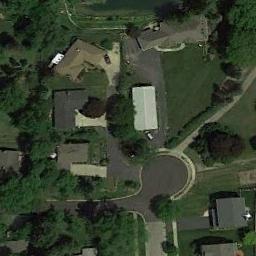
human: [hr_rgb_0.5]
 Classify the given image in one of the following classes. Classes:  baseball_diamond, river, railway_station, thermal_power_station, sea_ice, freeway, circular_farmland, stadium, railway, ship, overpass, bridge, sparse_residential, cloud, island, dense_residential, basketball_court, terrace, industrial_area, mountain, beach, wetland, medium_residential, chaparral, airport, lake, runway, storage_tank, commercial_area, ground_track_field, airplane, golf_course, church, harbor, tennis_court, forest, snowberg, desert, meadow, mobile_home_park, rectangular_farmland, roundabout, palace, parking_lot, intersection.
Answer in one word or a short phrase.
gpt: medium_residential